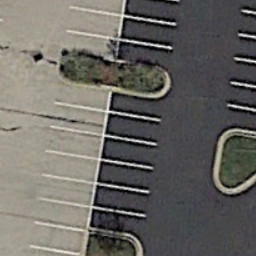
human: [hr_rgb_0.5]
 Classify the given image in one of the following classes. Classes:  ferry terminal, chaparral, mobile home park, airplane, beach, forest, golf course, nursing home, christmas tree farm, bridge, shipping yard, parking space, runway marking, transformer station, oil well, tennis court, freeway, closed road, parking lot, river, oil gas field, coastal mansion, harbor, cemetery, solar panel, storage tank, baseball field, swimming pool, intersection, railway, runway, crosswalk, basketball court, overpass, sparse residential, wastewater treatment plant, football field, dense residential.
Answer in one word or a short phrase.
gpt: parking space